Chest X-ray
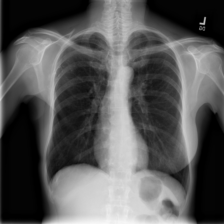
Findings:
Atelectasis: negative
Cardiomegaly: negative
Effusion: negative
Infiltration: negative
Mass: negative
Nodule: negative
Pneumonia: negative
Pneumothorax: negative
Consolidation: negative
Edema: negative
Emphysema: negative
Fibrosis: negative
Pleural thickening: negative
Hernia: negative